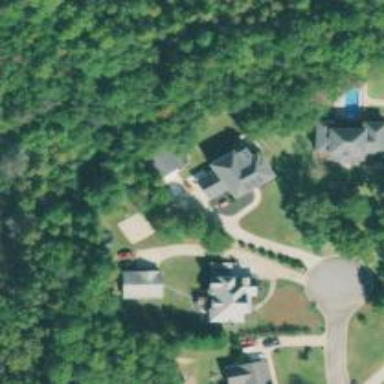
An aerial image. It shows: Driveway leading to service road.